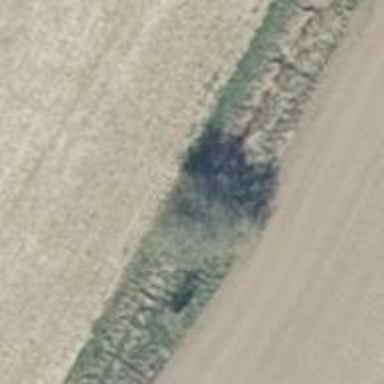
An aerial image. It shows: Deciduous broadleaved tree.